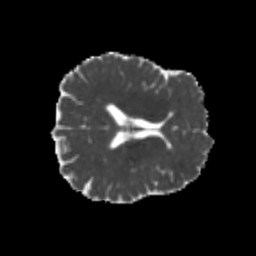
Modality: MD
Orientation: axial
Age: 26
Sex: male
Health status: healthy
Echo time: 0.074 s